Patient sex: M
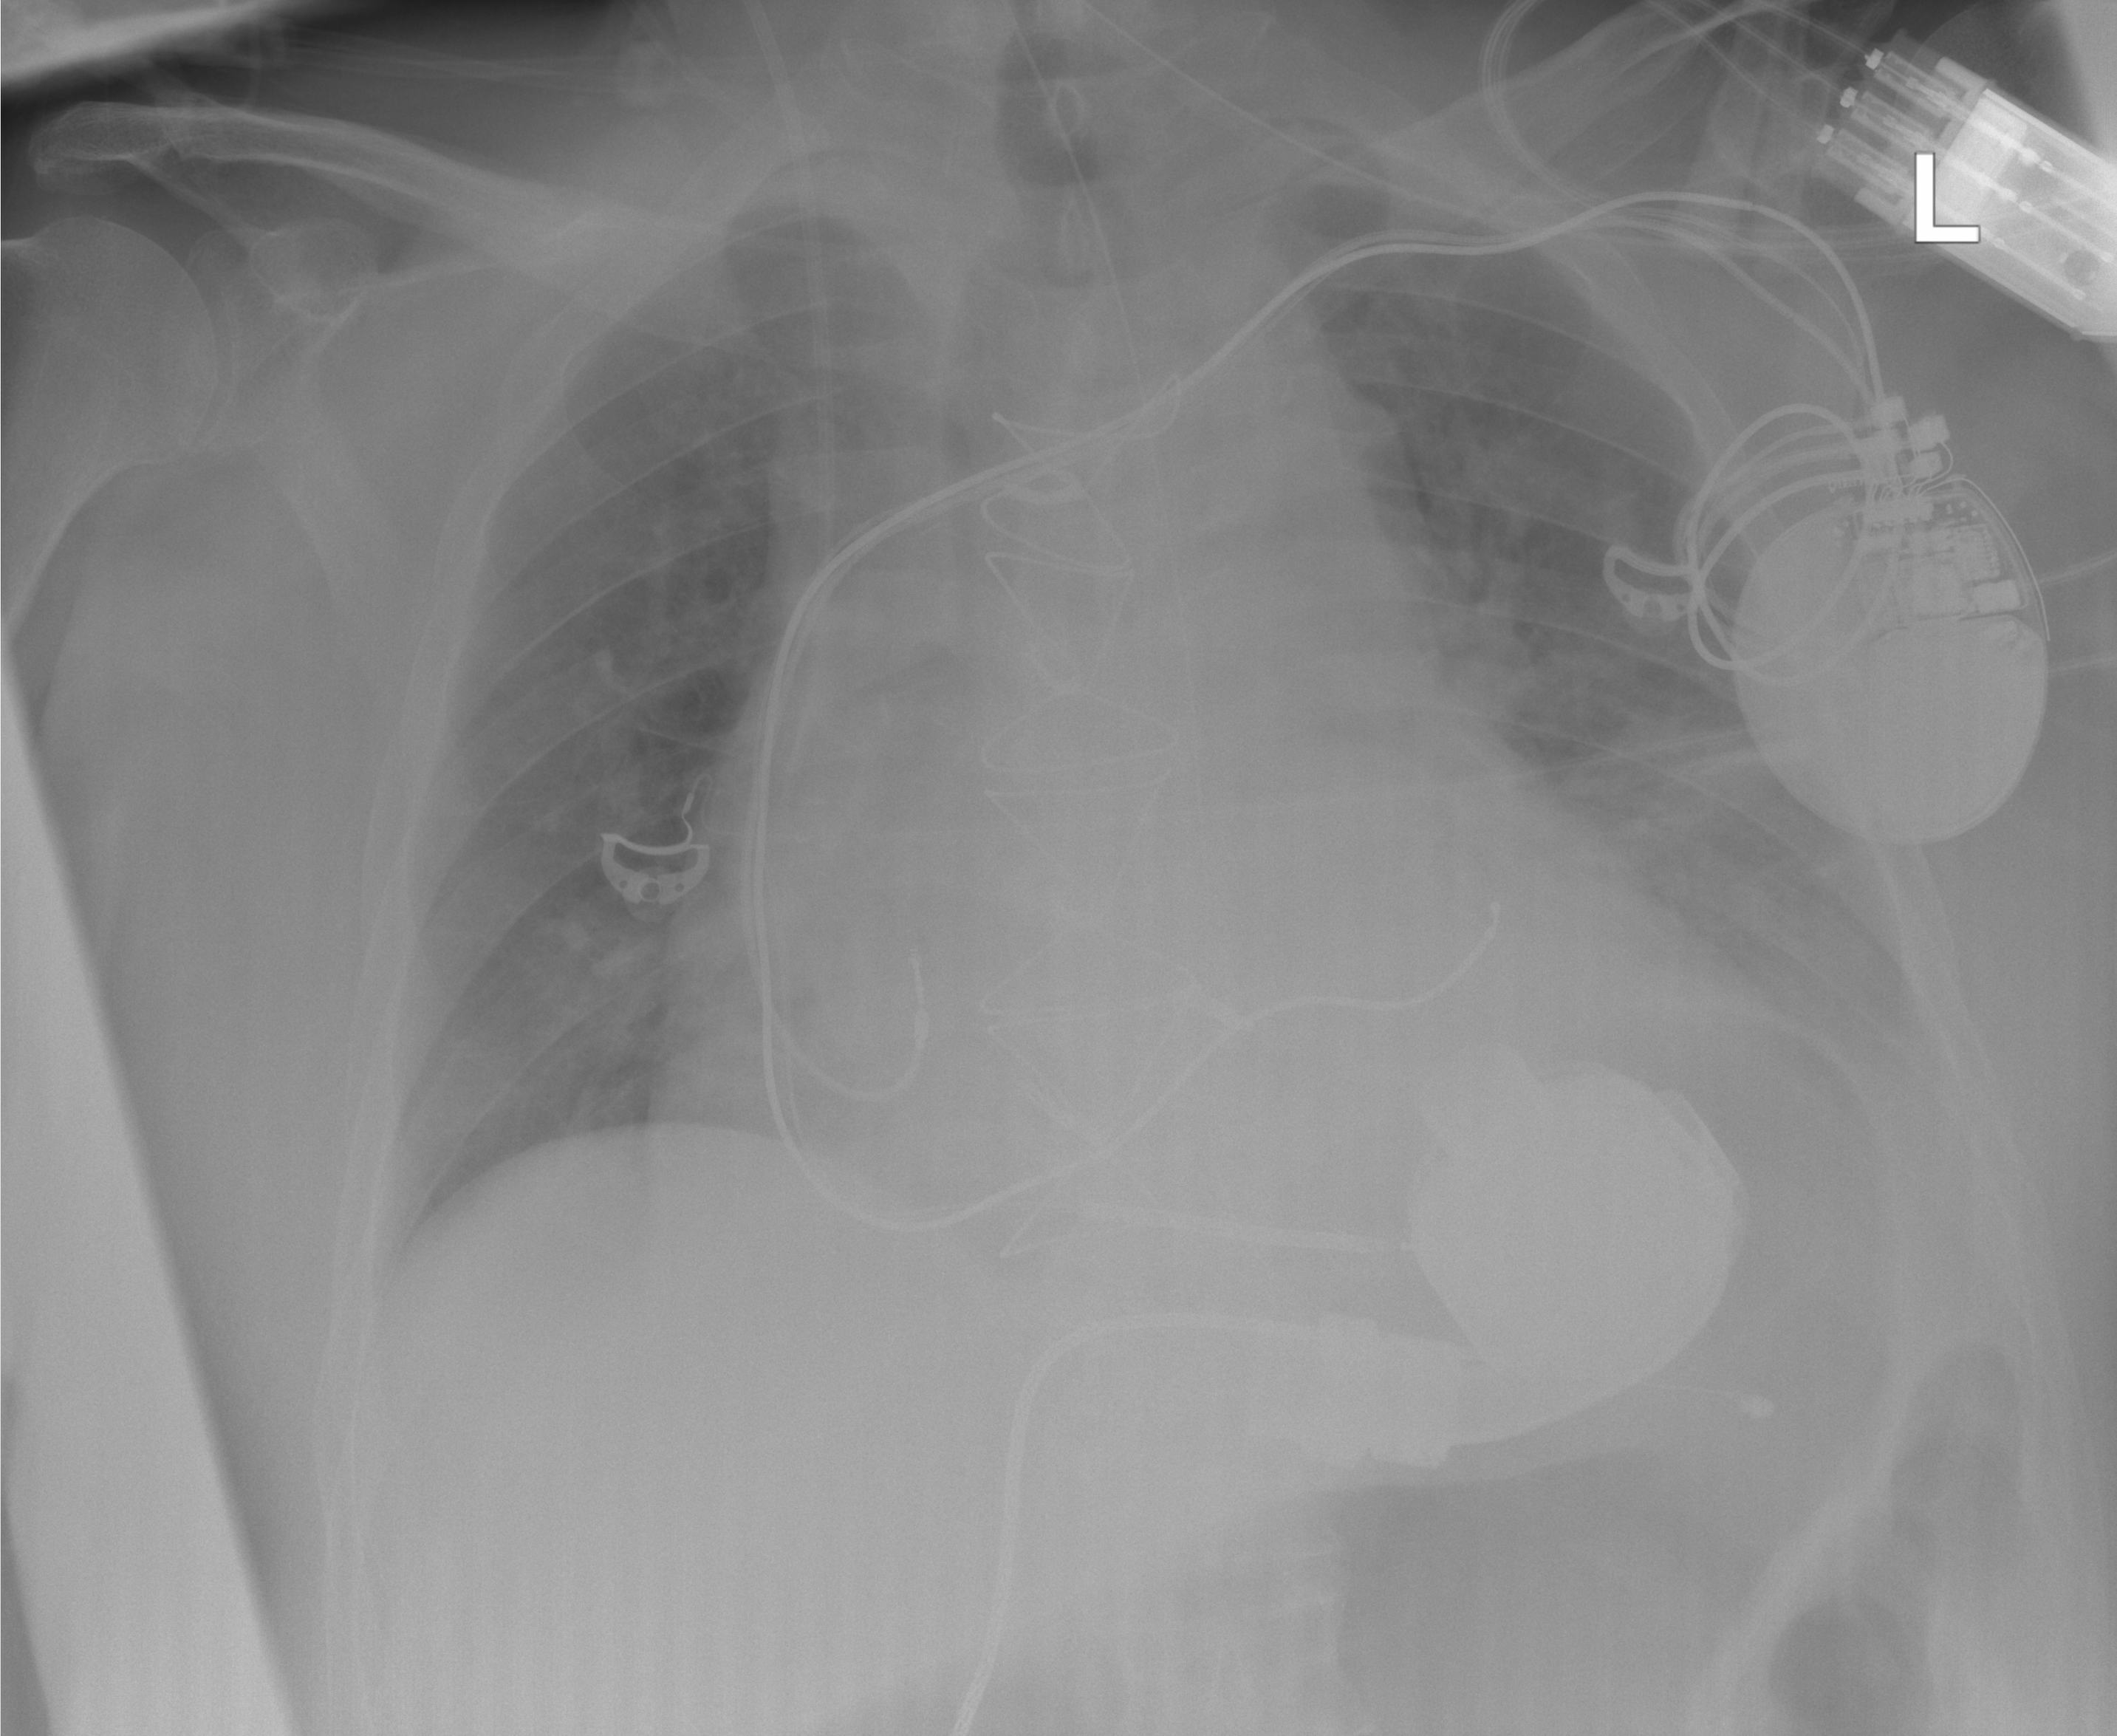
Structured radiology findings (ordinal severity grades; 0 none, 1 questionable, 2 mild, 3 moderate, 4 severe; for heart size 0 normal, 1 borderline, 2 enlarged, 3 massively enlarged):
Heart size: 2
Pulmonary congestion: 2
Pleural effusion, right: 0
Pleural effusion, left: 0
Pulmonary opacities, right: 0
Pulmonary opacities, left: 0
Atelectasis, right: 0
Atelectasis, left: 2